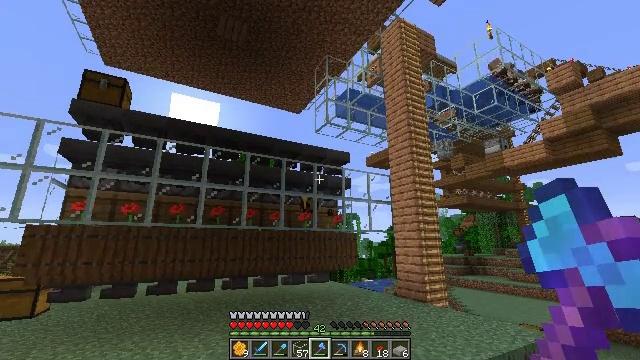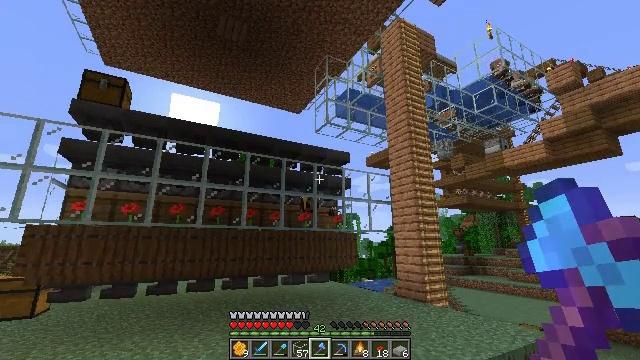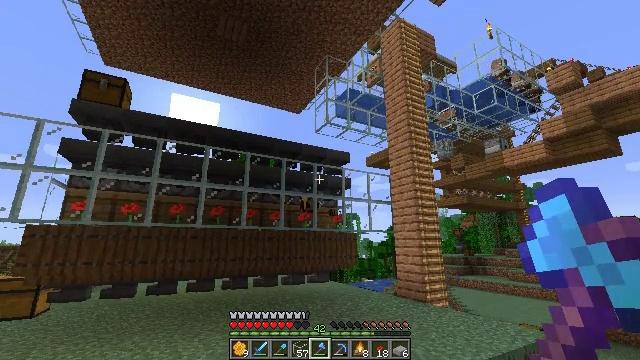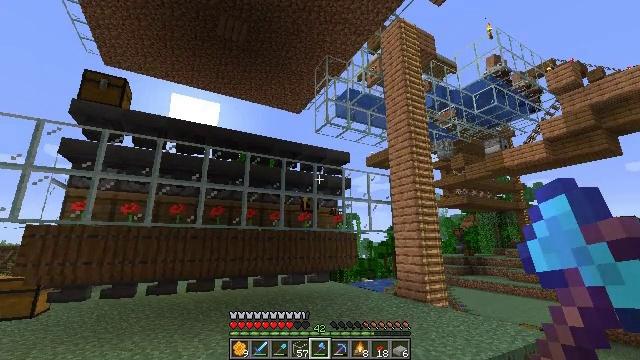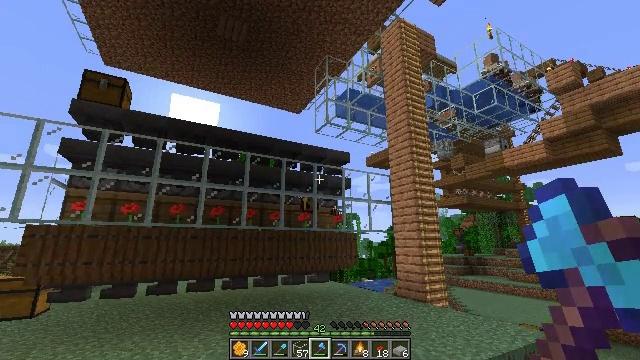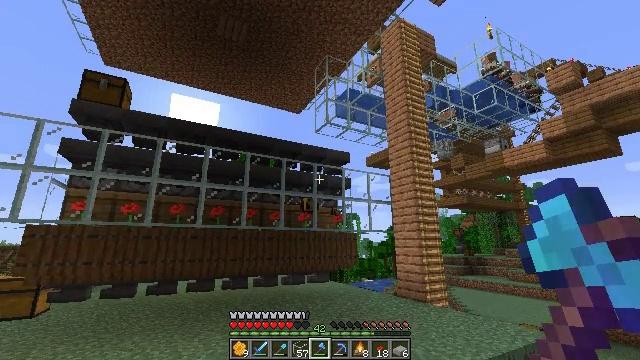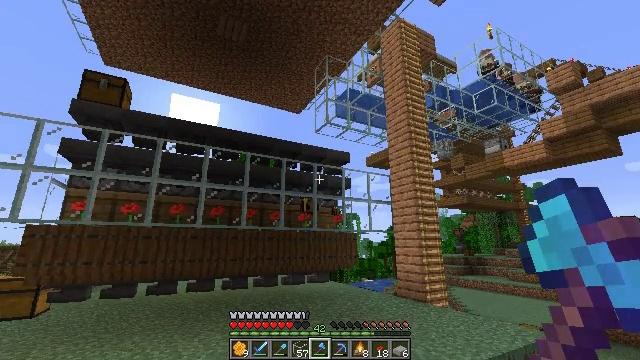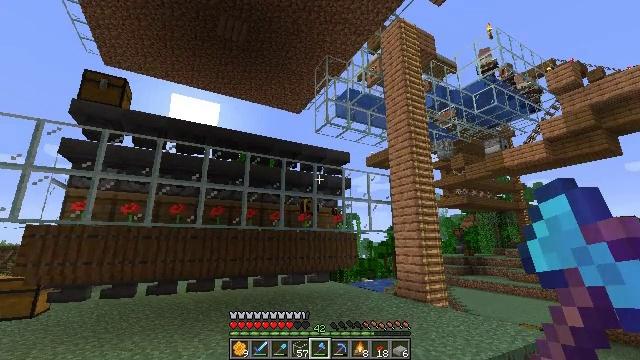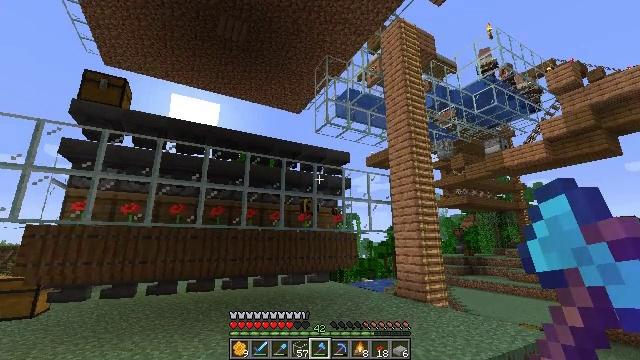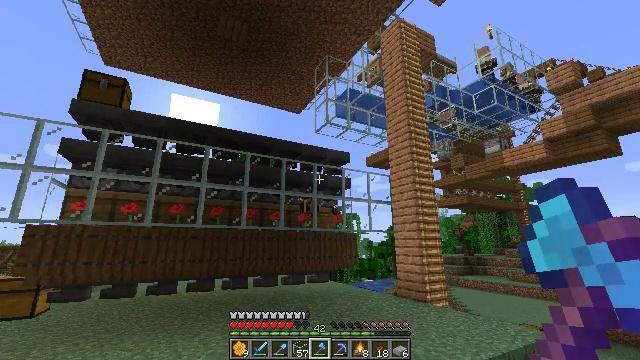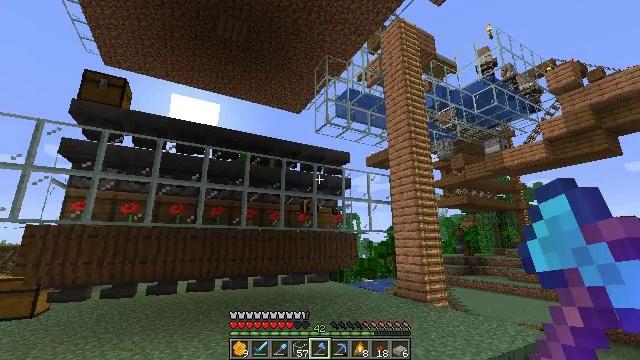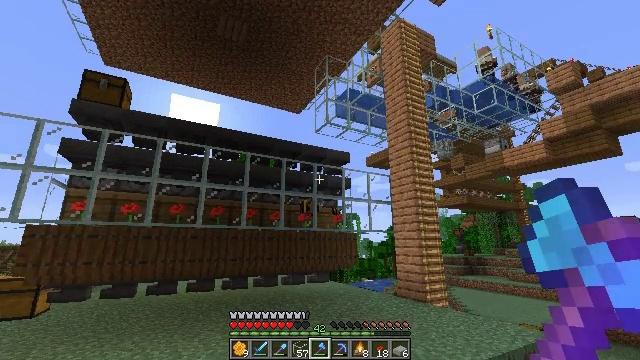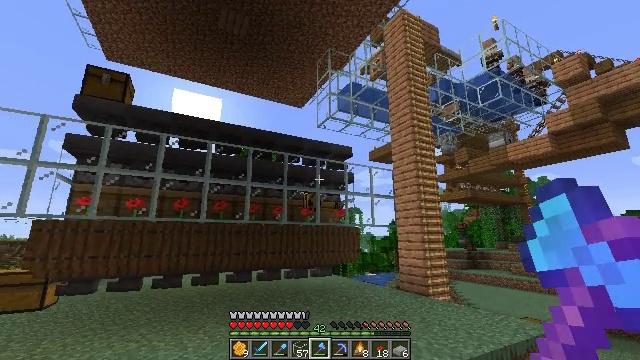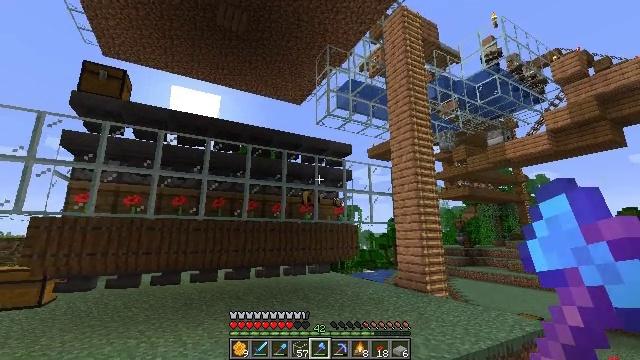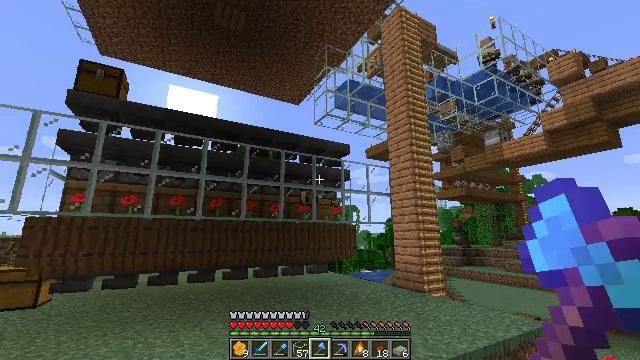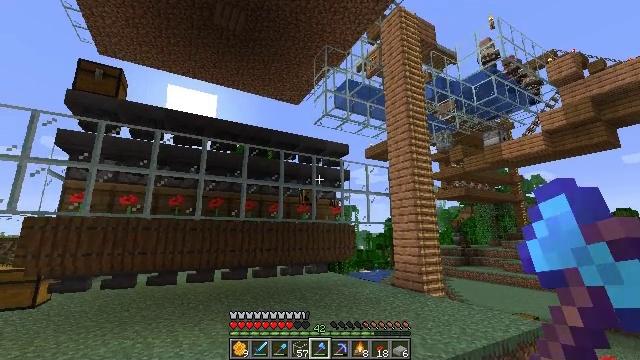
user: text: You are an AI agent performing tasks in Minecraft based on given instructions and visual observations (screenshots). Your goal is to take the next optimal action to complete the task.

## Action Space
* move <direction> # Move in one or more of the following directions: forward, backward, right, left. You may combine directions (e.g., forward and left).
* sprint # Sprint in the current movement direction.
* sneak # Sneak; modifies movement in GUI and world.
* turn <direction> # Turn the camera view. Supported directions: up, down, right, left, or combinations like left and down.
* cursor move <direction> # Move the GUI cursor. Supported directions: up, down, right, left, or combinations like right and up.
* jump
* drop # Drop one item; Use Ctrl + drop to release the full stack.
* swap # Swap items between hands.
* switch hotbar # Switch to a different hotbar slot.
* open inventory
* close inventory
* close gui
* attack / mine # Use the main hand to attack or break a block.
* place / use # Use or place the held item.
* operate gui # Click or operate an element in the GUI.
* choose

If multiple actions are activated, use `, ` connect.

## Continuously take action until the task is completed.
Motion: motion action
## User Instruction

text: Break the poppy plant.
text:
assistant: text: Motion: no_op
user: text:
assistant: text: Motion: no_op
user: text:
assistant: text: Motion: no_op
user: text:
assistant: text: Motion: no_op
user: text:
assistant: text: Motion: no_op
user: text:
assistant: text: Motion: no_op
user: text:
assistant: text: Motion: no_op
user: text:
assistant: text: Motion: no_op
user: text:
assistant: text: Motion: no_op
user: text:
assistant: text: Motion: no_op
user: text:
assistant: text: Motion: no_op
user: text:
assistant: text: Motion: turn down
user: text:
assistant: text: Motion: no_op
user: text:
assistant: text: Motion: no_op
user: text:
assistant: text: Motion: no_op
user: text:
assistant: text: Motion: no_op
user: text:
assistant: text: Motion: no_op
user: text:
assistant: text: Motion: no_op
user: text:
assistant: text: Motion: no_op
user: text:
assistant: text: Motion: turn up
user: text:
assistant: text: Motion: no_op
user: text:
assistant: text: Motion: no_op
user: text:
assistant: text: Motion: no_op
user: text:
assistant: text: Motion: no_op
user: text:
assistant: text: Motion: no_op
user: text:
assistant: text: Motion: no_op
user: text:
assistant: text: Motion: no_op
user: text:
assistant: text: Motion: no_op
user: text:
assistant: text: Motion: no_op
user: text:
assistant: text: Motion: no_op